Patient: sex M, age 58
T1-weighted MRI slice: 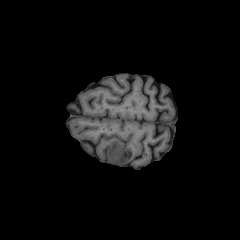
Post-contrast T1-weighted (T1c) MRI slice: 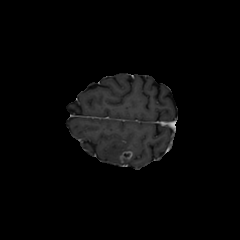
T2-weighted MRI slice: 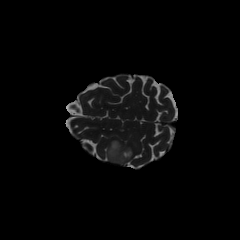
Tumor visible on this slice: yes
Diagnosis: Glioblastoma, IDH-wildtype
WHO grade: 4